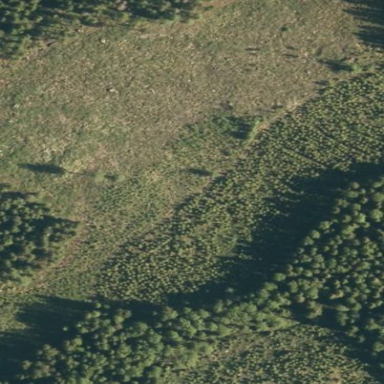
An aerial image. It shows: Scrub vegetation in area designated for logging.